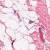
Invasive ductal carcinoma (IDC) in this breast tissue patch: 0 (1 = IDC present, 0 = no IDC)